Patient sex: F
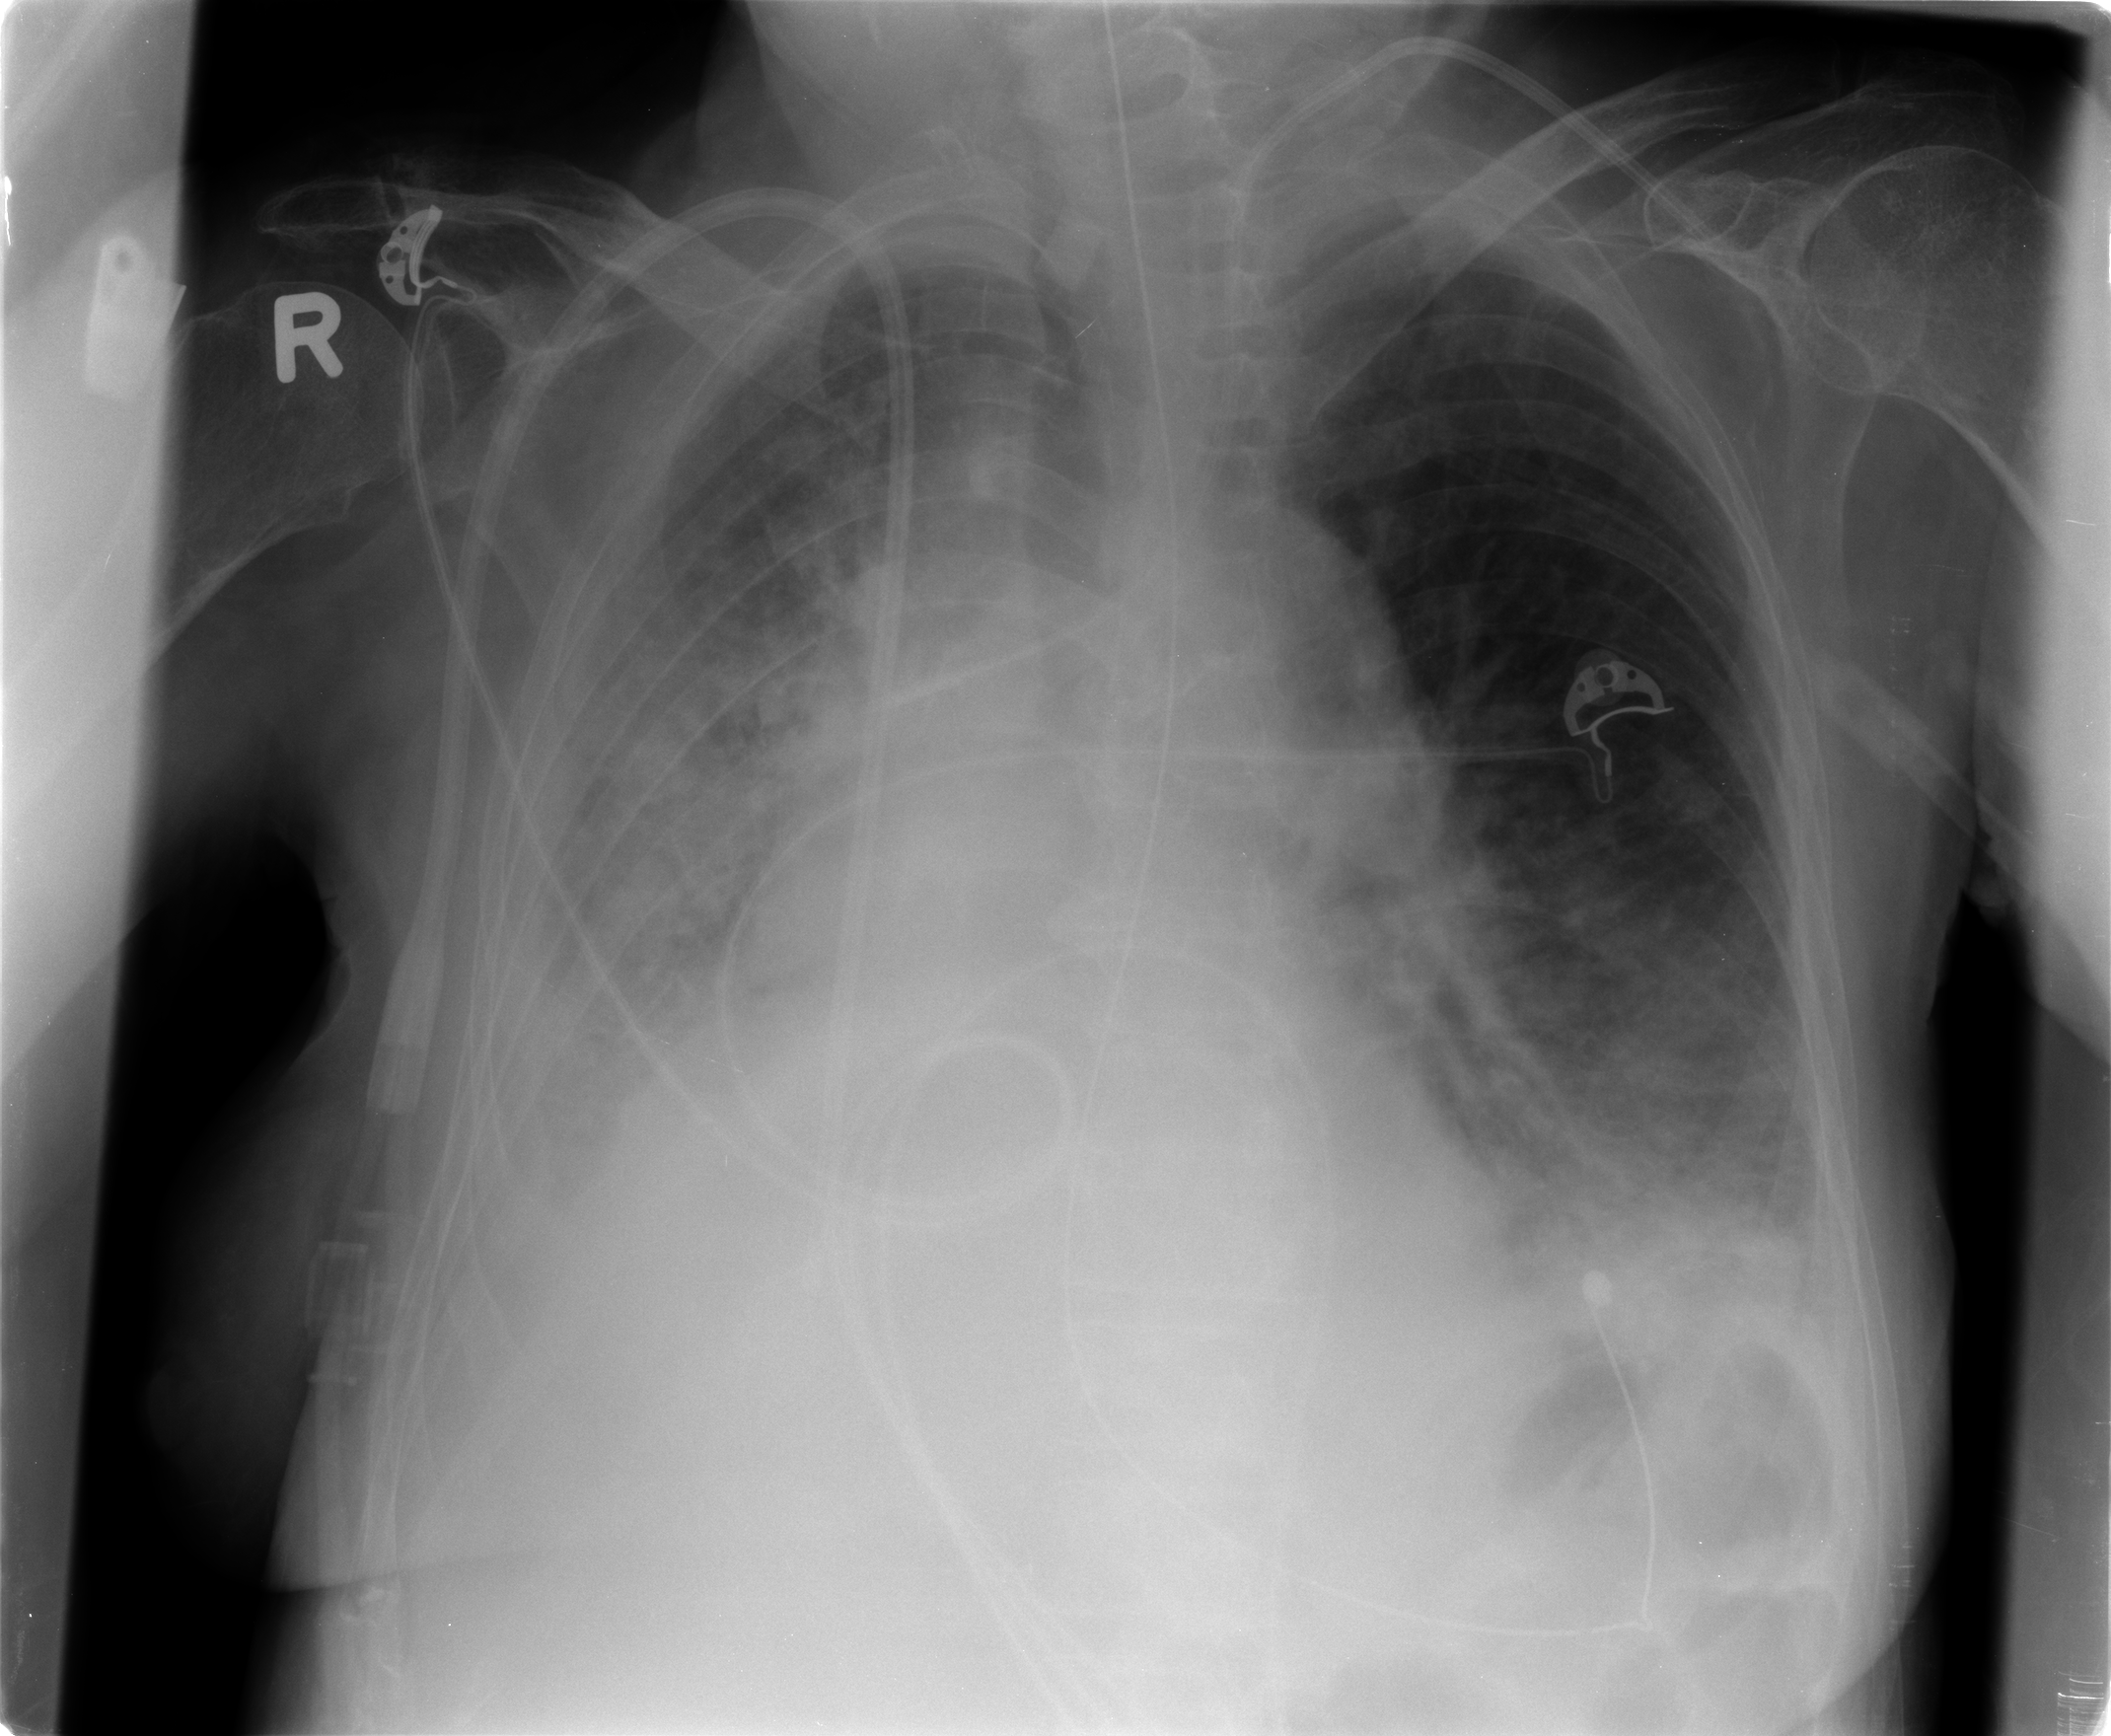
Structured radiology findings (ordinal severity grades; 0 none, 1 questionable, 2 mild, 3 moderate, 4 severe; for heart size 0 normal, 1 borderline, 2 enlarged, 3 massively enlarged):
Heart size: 1
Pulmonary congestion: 2
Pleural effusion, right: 3
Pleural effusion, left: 0
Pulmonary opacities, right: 3
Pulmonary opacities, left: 2
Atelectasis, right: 3
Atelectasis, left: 3